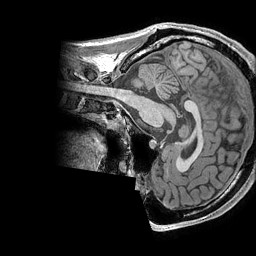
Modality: T1w
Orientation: sagittal
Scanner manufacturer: ge
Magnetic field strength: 3 T
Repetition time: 0.008156 s
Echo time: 0.00318 s